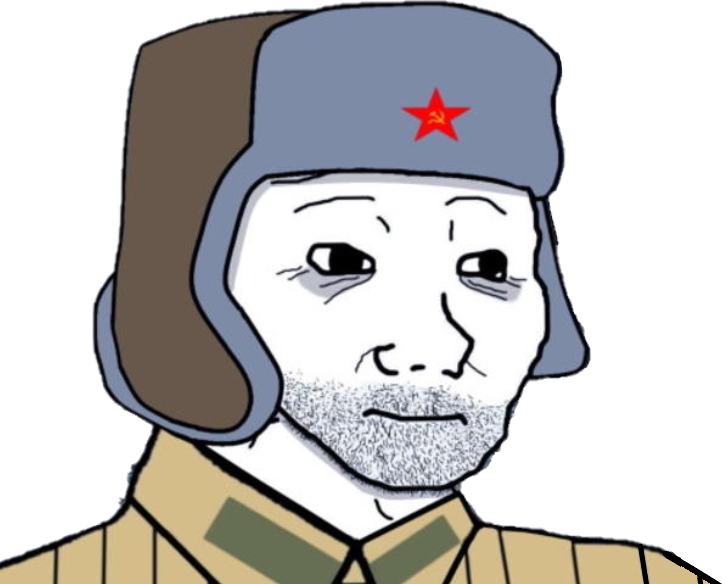
Label: 5_Doomer